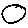
Label: circle